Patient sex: M
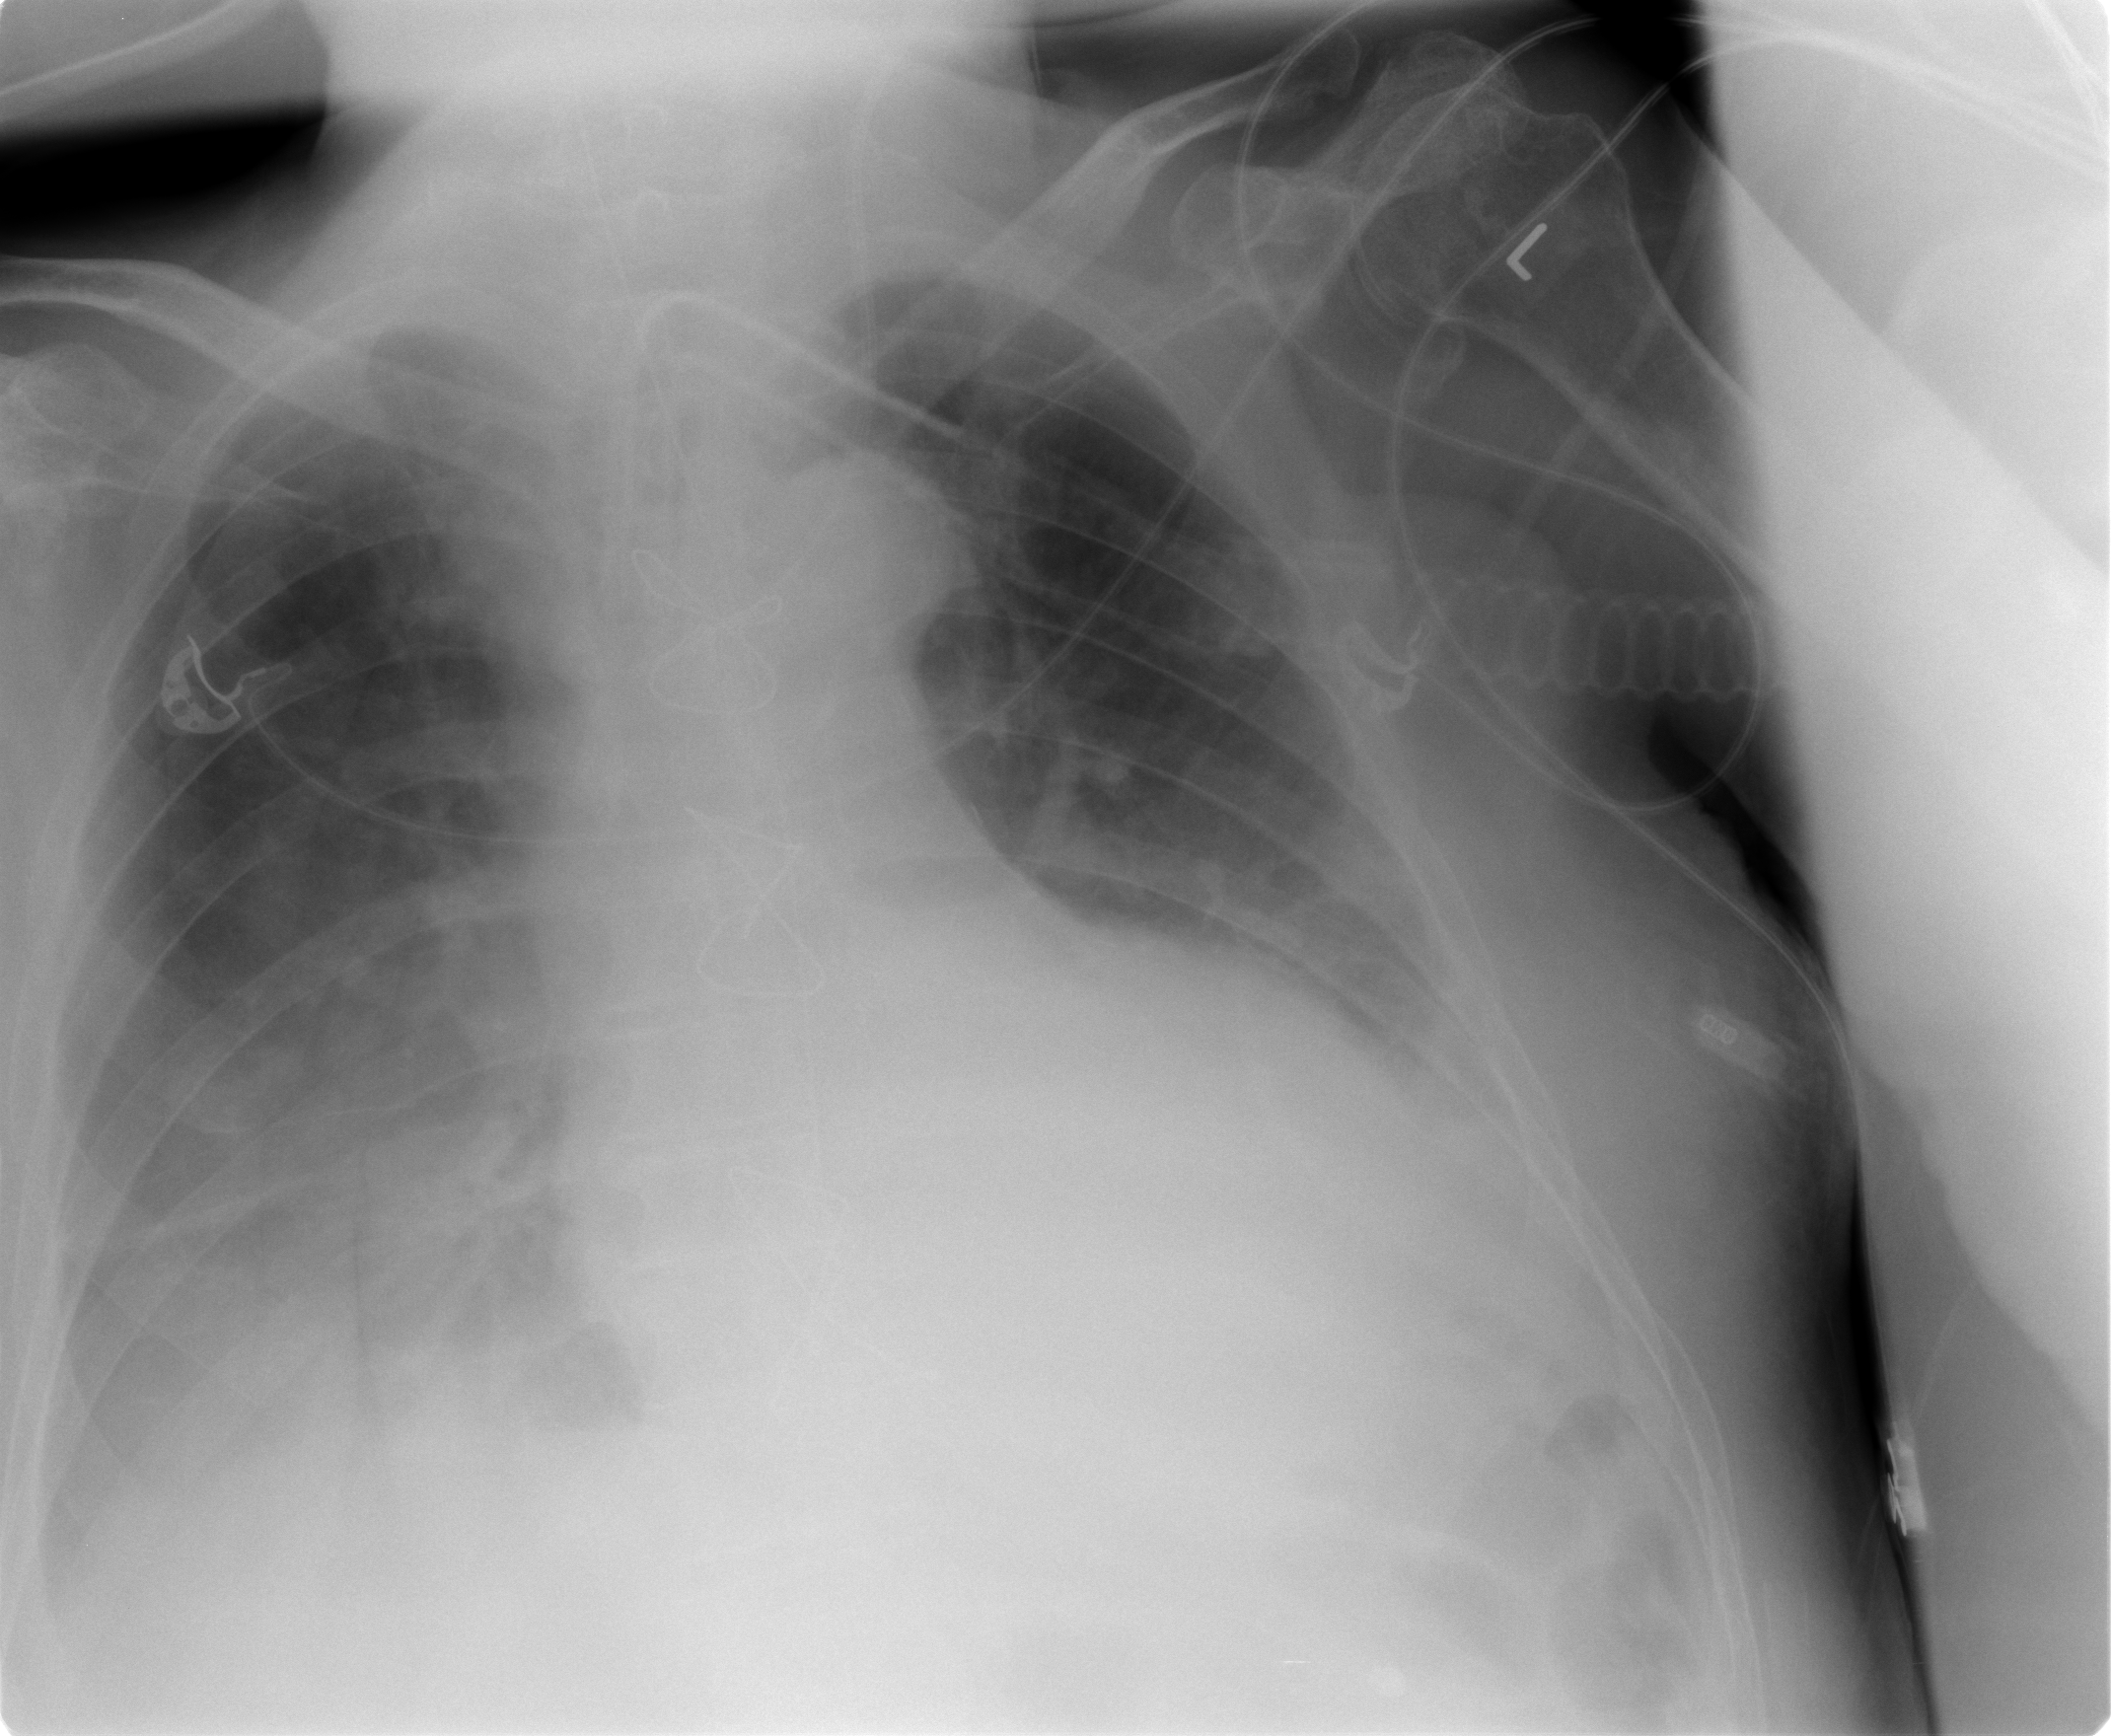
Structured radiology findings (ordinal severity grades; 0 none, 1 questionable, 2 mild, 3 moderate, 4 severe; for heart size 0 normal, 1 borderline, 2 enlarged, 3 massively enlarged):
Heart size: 2
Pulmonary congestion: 2
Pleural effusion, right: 3
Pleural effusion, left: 2
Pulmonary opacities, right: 0
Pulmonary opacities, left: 0
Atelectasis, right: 3
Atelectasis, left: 2